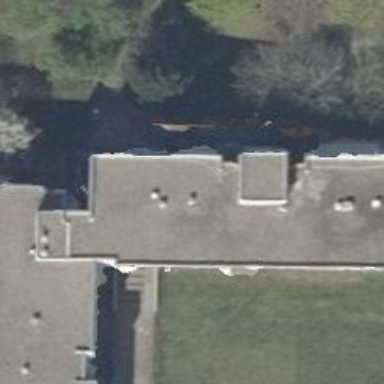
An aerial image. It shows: Flat-roofed apartment building.